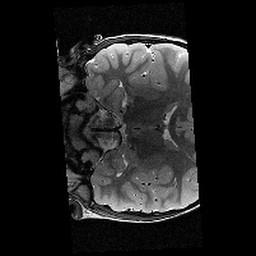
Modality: T2w
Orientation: coronal
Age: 9
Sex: male
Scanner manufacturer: siemens
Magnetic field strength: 3 T
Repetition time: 9.23 s
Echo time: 0.067 s